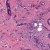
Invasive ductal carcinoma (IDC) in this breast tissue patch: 1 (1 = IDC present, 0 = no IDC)